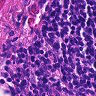
Metastatic tissue present: no